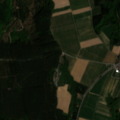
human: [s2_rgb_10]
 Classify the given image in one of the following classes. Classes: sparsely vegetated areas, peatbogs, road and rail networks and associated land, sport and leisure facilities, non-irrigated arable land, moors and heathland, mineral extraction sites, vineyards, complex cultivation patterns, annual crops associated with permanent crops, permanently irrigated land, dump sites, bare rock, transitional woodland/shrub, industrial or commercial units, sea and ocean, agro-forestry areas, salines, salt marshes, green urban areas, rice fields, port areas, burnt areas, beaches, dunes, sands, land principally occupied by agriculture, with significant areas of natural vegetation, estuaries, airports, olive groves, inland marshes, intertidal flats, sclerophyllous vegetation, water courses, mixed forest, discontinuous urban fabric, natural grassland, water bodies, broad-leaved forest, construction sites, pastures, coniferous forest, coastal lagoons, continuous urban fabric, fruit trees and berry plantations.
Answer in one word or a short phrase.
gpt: discontinuous urban fabric, non-irrigated arable land, coniferous forest, mixed forest